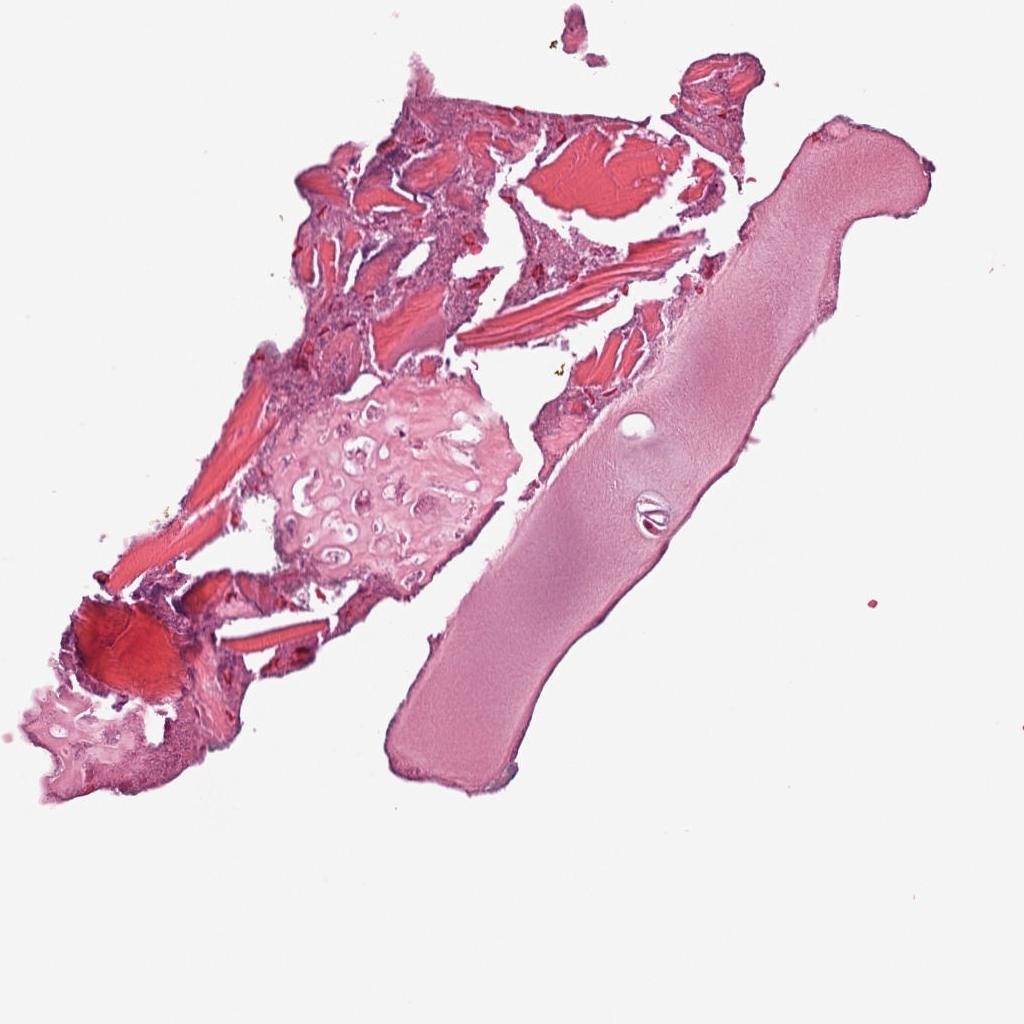
Label: Viable